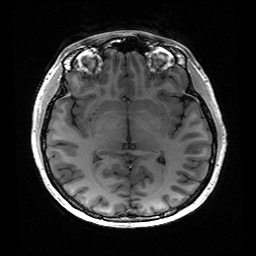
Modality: T1w
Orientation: sagittal